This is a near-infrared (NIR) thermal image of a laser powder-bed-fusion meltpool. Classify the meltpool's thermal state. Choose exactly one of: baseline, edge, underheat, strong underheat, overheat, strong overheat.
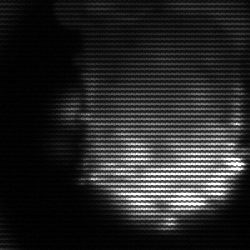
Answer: baseline